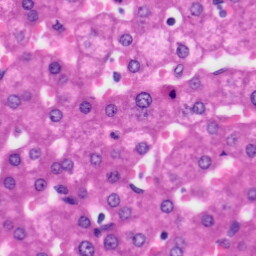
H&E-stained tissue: Liver